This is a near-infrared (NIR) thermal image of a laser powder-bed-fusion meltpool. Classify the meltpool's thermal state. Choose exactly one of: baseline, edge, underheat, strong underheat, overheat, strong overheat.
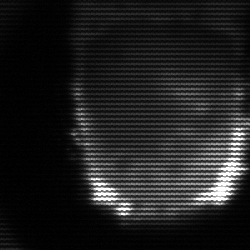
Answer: baseline